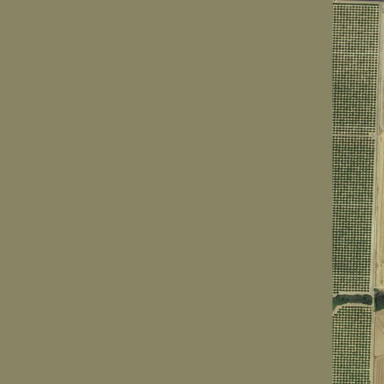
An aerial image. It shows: Orange orchard with rows of orange trees.